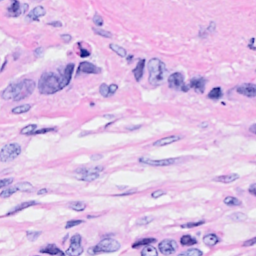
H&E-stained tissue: Breast